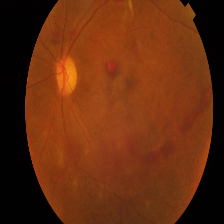
Diabetic retinopathy grade: Proliferative DR